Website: apple-inc
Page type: review-order
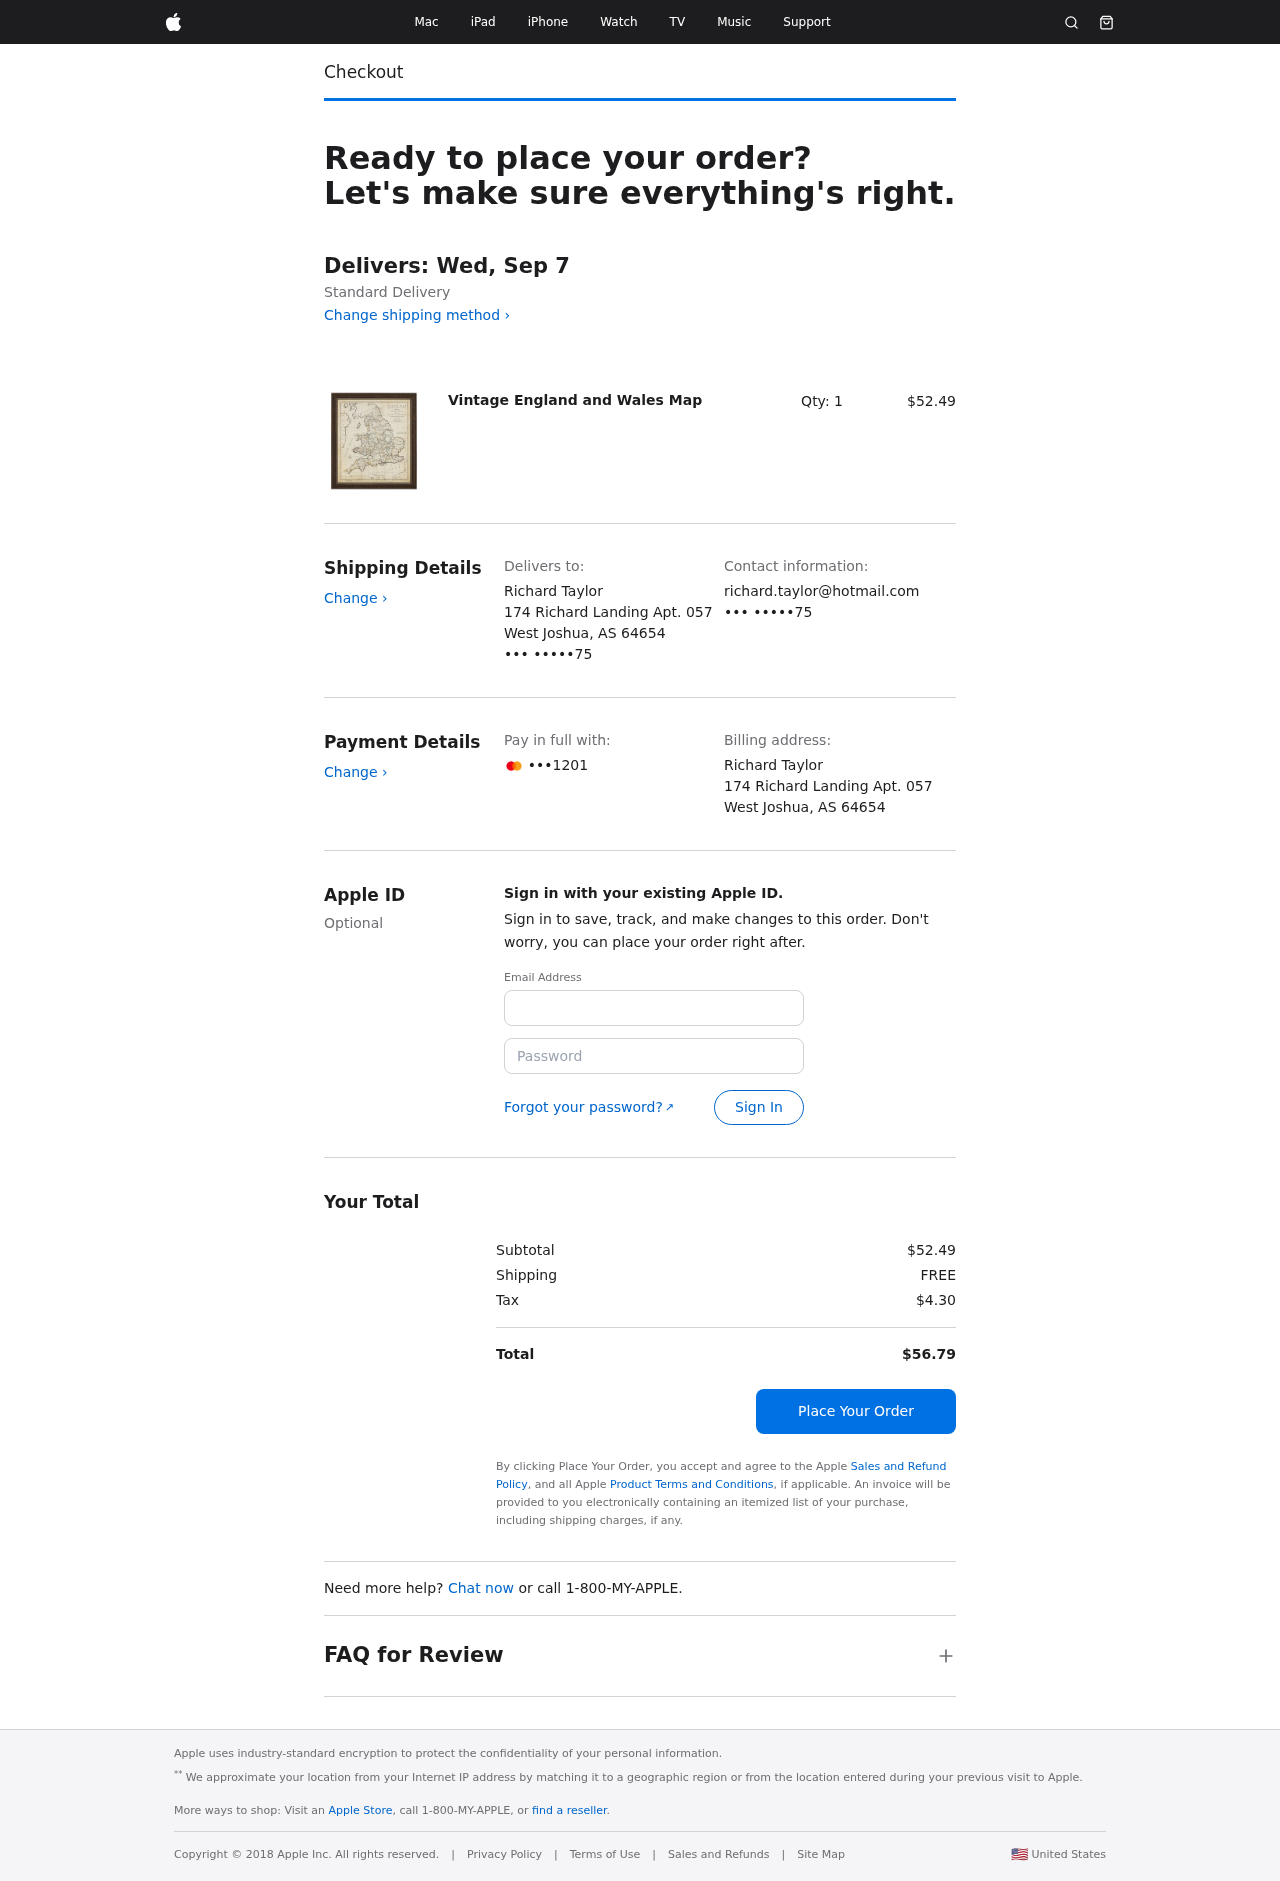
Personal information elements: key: PII_CARD_LAST4
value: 1201
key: PII_CITY_STATE_ZIP
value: West Joshua, AS 64654
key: PII_EMAIL3
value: richard.taylor@hotmail.com
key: PII_FULLNAME
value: Richard Taylor
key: PII_PHONE_SUFFIX
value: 75
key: PII_STREET
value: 174 Richard Landing Apt. 057
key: PII_EMAIL2
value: richard.taylor@hotmail.com
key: PII_PHONE_SUFFIX2
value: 75
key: PII_FULLNAME2
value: Richard Taylor
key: PII_FIRSTNAME
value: Richard
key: PII_FIRSTNAME2
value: Richard
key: PII_FIRSTNAME3
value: Richard
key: PII_FIRSTNAME_DERIVED
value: Richard
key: PII_CITY
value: West Joshua
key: PII_STATE
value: AS
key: PII_STATE_ABBR
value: AS
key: PII_POSTCODE
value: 64654
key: PII_POSTCODE_FULL
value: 64654
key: PII_CITY_STATE
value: West Joshua, AS
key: PII_POSTCODE_NUMERIC
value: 64654
Product elements: key: PRODUCT1_NAME
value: Vintage England and Wales Map
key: PRODUCT1_PRICE
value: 52.49
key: PRODUCT1_QUANTITY
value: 1
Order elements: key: ORDER_DELIVERY_DATE
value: Delivers: Wed, Sep 7
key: ORDER_SUBTOTAL
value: $52.49
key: ORDER_SHIPPING_COST
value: FREE
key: ORDER_TAX
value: $4.30
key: ORDER_TOTAL
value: $56.79